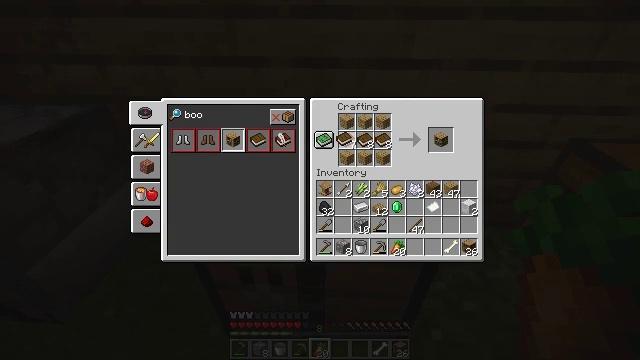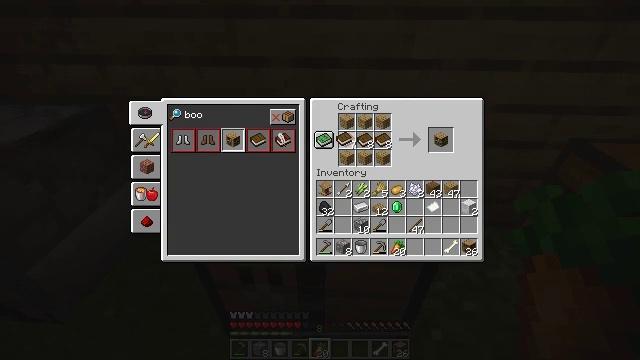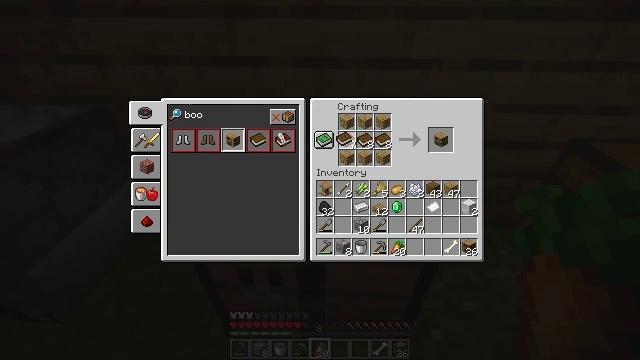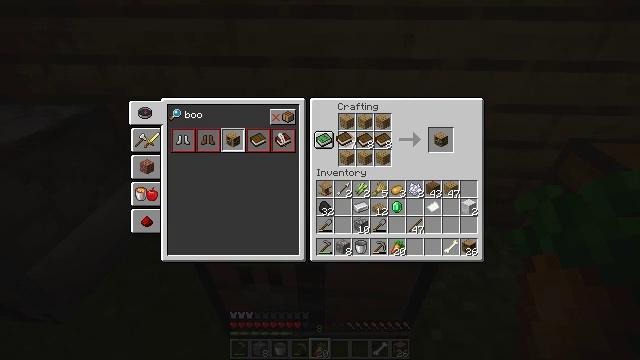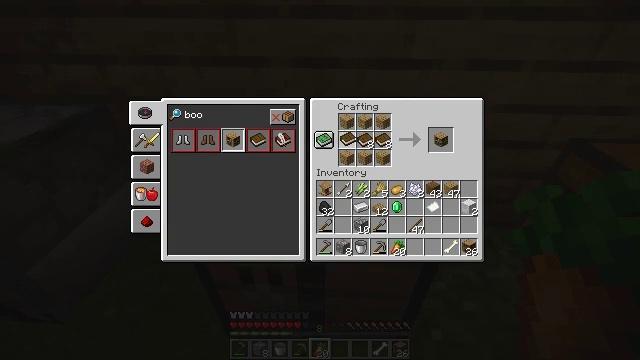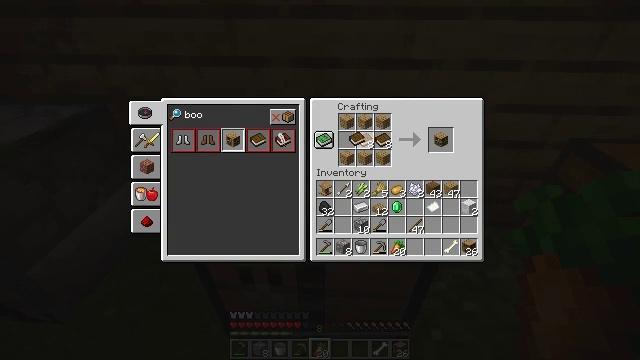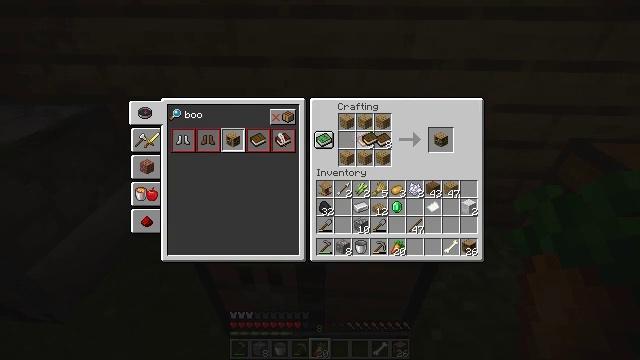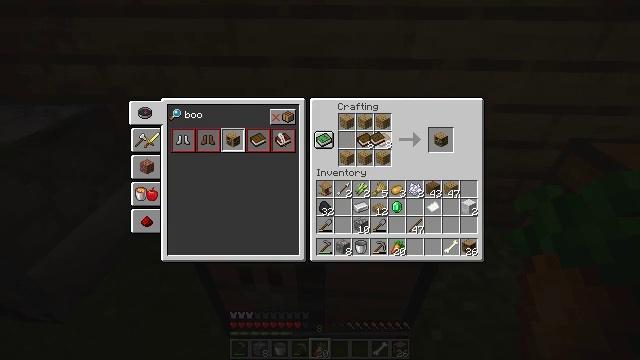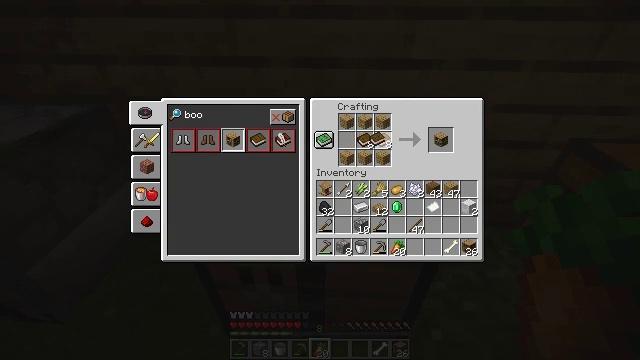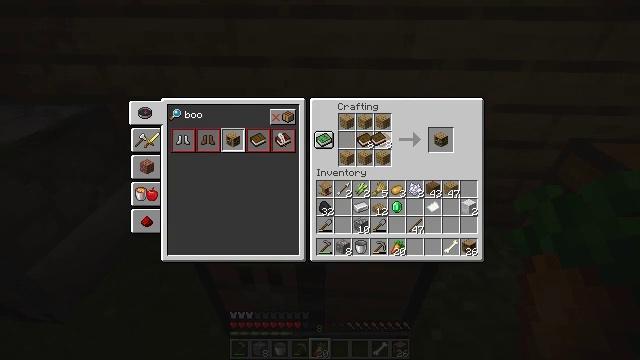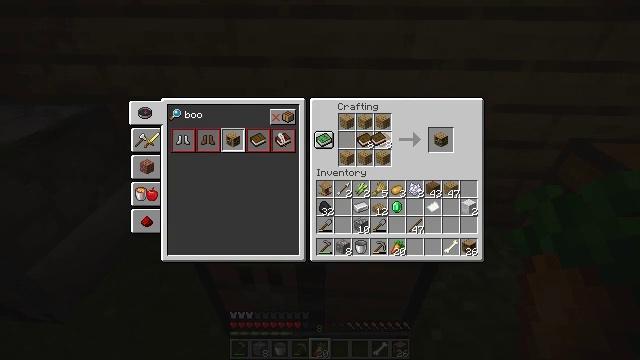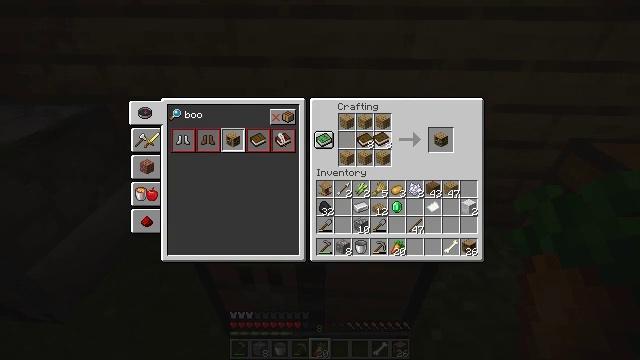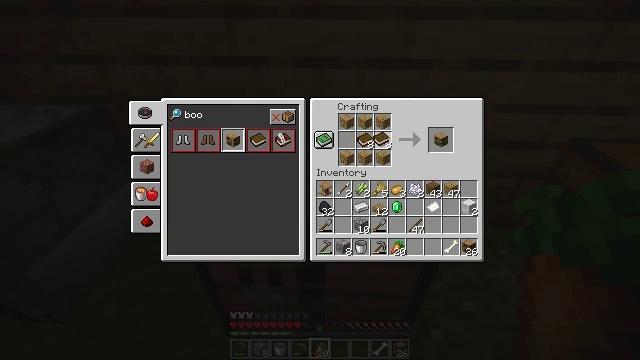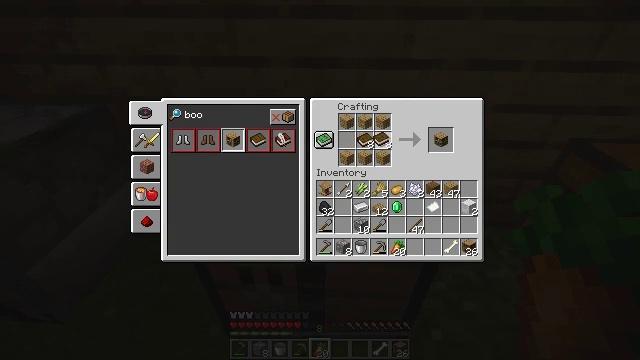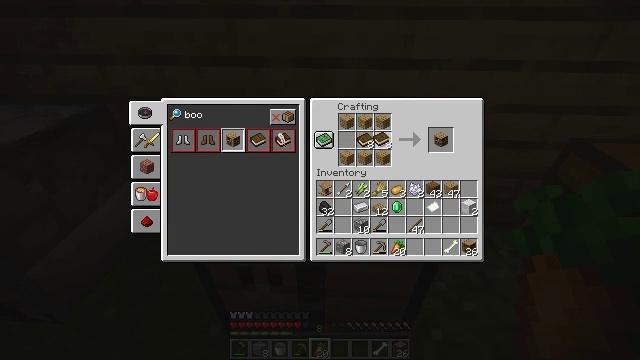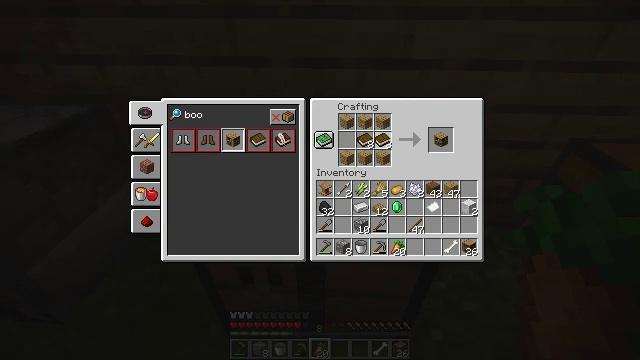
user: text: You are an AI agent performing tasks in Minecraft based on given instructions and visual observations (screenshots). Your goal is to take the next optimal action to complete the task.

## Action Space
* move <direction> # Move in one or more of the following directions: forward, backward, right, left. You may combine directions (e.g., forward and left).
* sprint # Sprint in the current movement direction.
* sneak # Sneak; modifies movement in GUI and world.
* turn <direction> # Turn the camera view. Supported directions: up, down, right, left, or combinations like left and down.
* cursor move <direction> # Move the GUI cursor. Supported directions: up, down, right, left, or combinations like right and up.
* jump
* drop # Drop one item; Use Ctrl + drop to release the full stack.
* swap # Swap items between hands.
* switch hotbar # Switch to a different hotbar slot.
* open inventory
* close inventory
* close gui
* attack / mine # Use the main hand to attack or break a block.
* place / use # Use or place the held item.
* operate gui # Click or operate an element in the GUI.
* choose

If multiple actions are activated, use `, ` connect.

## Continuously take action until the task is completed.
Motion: motion action
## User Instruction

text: Put materials in the crafting table to create a bookshelf.
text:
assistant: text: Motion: no_op
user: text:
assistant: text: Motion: choose
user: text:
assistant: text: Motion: choose
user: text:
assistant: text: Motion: choose
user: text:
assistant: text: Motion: cursor move right, choose
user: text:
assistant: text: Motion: cursor move right, choose
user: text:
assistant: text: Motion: cursor move right, choose
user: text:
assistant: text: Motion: choose
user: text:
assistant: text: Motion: choose
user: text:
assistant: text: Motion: choose
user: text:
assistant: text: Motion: choose
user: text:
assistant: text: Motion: choose
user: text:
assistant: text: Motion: choose
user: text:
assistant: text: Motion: choose
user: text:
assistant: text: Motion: choose
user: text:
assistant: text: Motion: choose
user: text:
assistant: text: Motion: choose
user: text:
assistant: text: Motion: choose
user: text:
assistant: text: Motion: choose
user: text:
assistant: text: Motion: choose
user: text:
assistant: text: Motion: choose
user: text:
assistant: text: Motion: choose
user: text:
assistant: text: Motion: choose
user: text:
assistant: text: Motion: choose
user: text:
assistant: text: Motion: choose
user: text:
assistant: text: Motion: choose
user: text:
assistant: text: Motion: cursor move left, choose
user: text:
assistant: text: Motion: cursor move left, choose
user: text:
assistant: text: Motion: choose
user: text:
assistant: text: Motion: choose